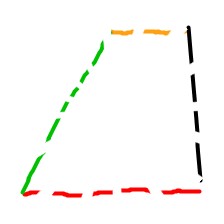
Shape: trapezoid